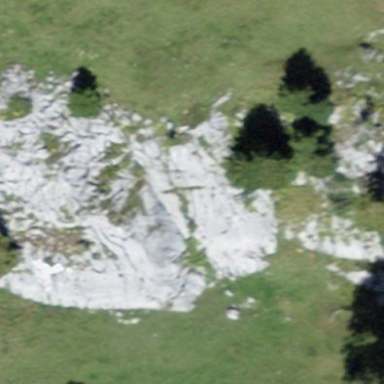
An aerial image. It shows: Landscape dominated by bare rock.